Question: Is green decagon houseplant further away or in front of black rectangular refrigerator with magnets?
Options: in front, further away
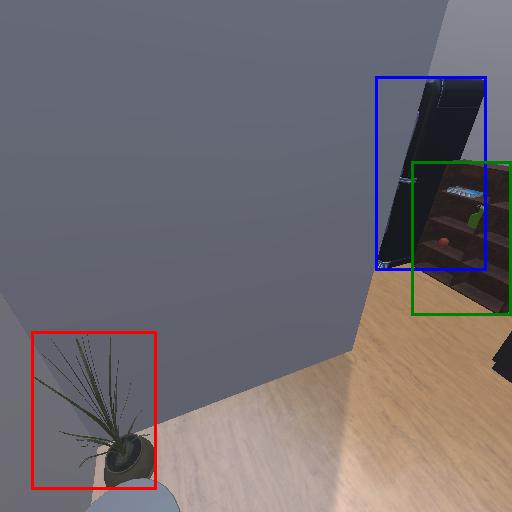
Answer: in front